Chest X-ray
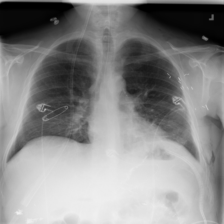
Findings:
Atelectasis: negative
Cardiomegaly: negative
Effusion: negative
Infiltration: negative
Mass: negative
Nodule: negative
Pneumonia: negative
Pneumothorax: negative
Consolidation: negative
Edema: negative
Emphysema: negative
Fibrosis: negative
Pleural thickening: negative
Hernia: negative